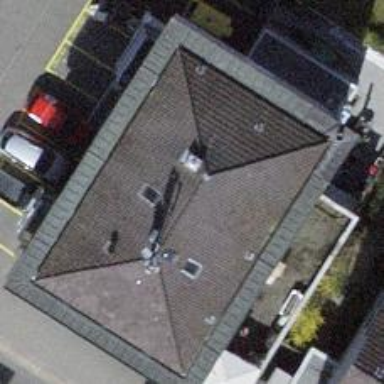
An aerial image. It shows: Restaurant.